Interaction volume radius: 5 \u00c5
Interaction volume height: 25 \u00c5
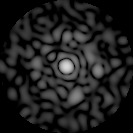
Disorder parameter: 0.8619